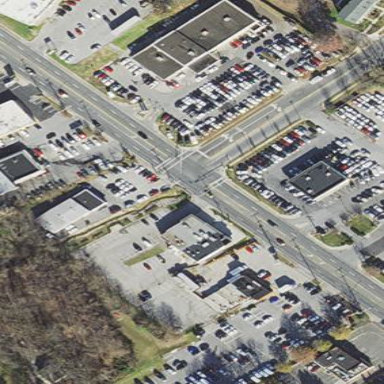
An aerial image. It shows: Retail area.